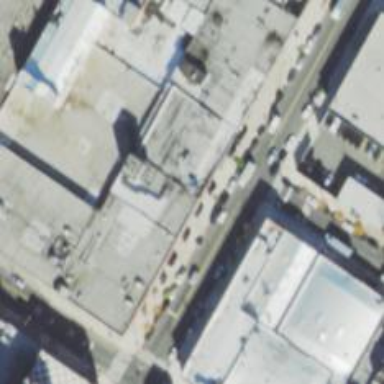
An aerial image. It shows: Warehouse.